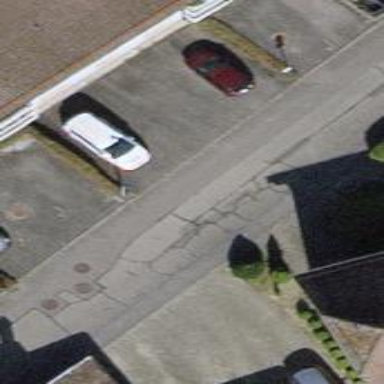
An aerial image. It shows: Street-side parking area.